Interaction volume radius: 5 \u00c5
Interaction volume height: 15 \u00c5
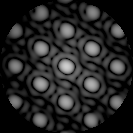
Disorder parameter: 0.04481